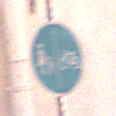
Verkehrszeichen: GetrennterRadUndGehwegRadwegRechts
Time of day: MorningAfternoon
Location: Outdoor (Urban)
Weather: Clear
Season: NotSpecified
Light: Natural